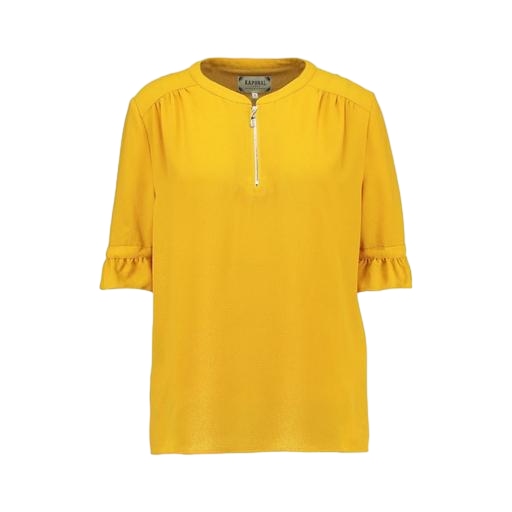
yellow women's blouse, yellow kerra blouse, short-sleeve top only macy, white background